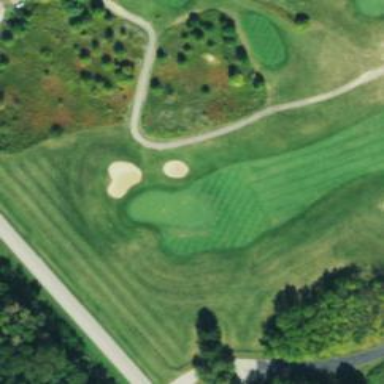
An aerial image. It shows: Golf hole.